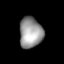
Tissue: lung
Cell type: Epithelial cells
Senescence score: 0.2398
Nuclear area (px): 701
Mean DAPI intensity: 150.449